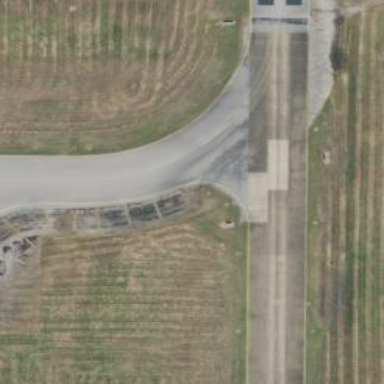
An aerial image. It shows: Image of taxiway at airport.